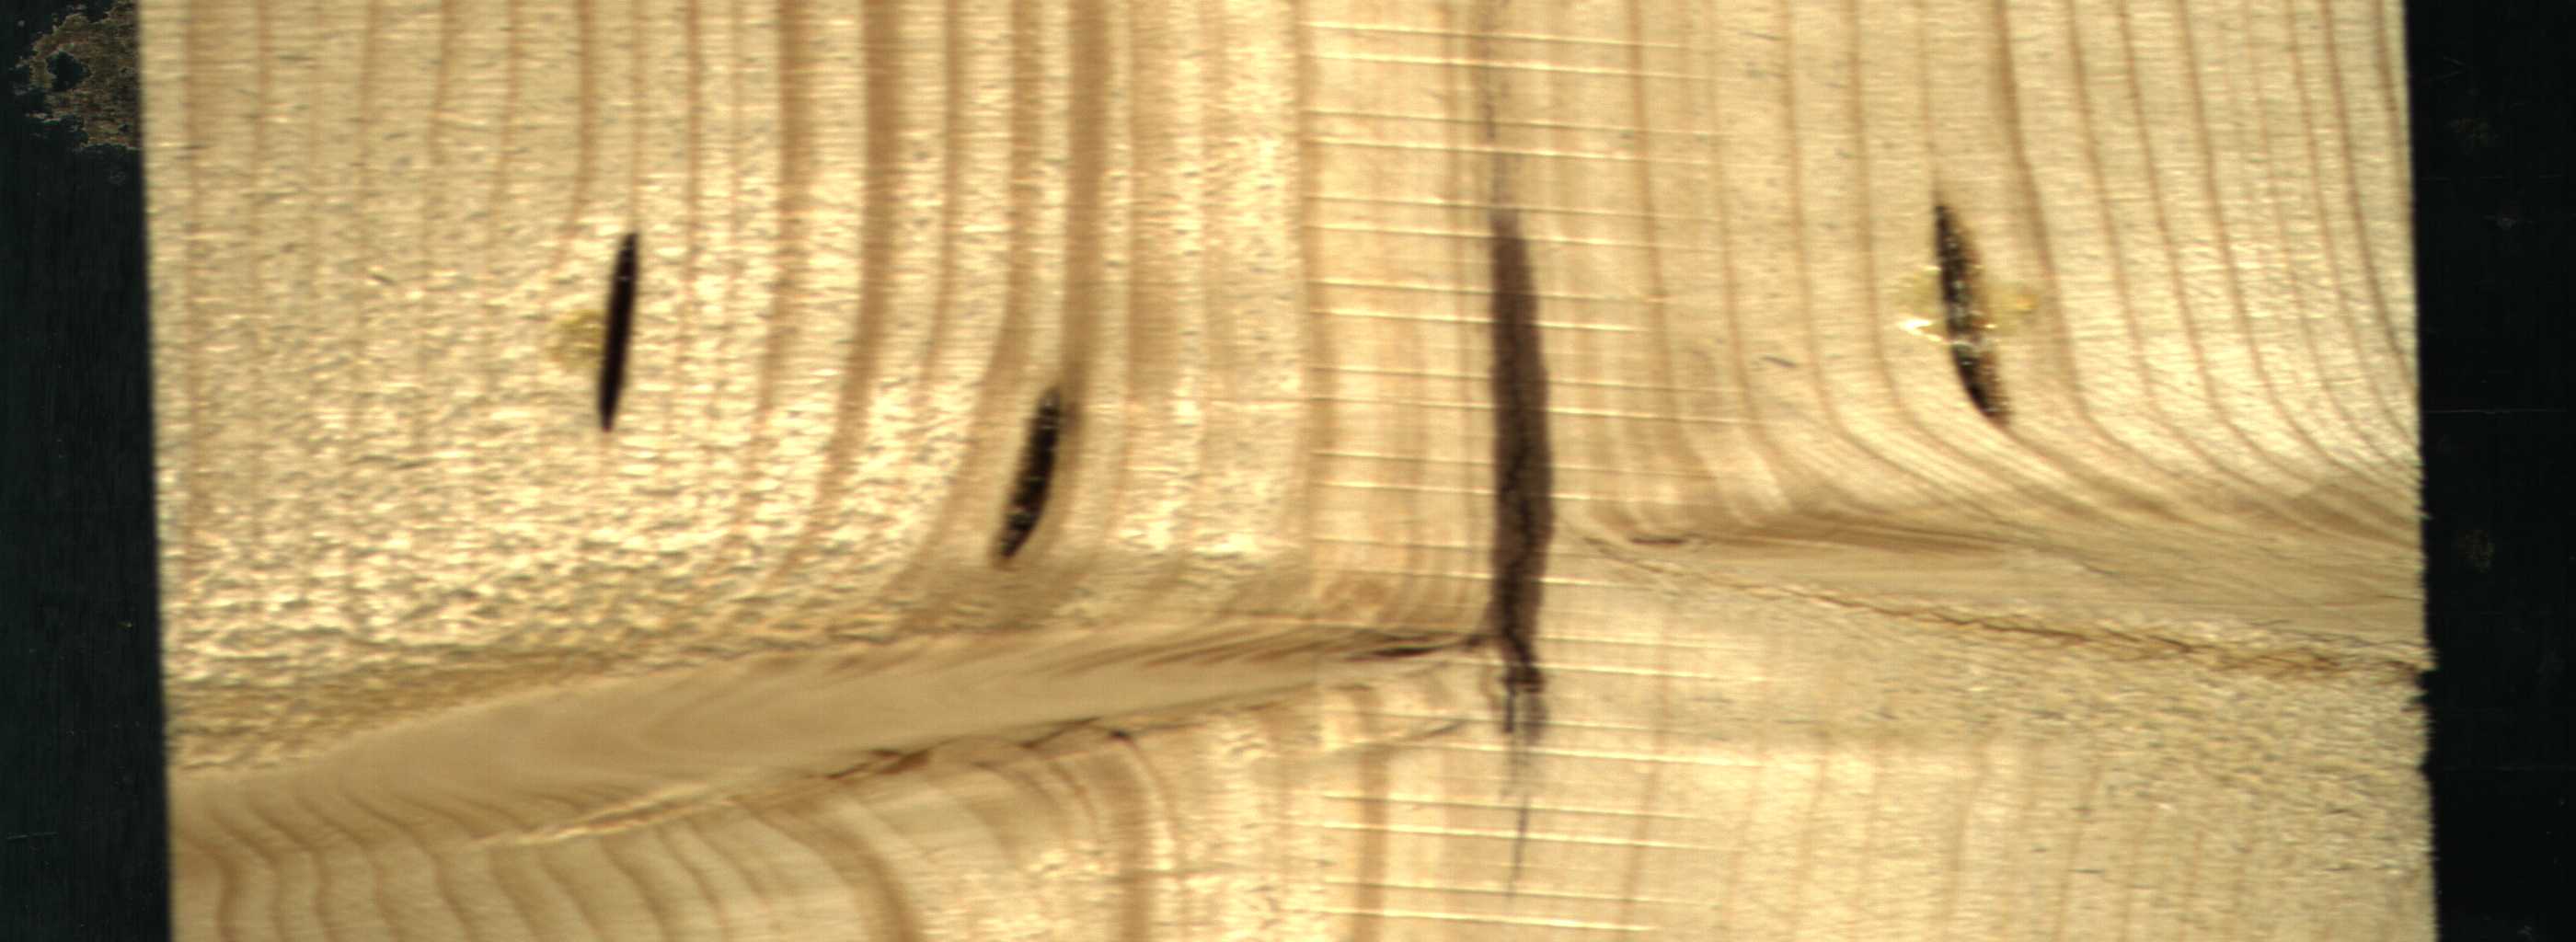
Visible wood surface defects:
Marrow
resin
resin
resin
Live_Knot
Live_Knot